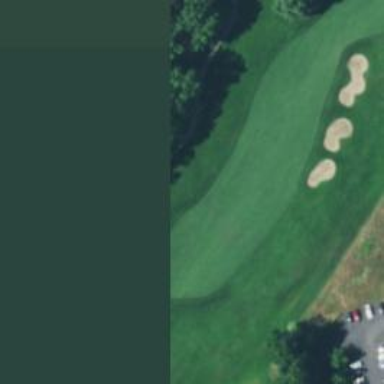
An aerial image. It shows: Path for golf carts.